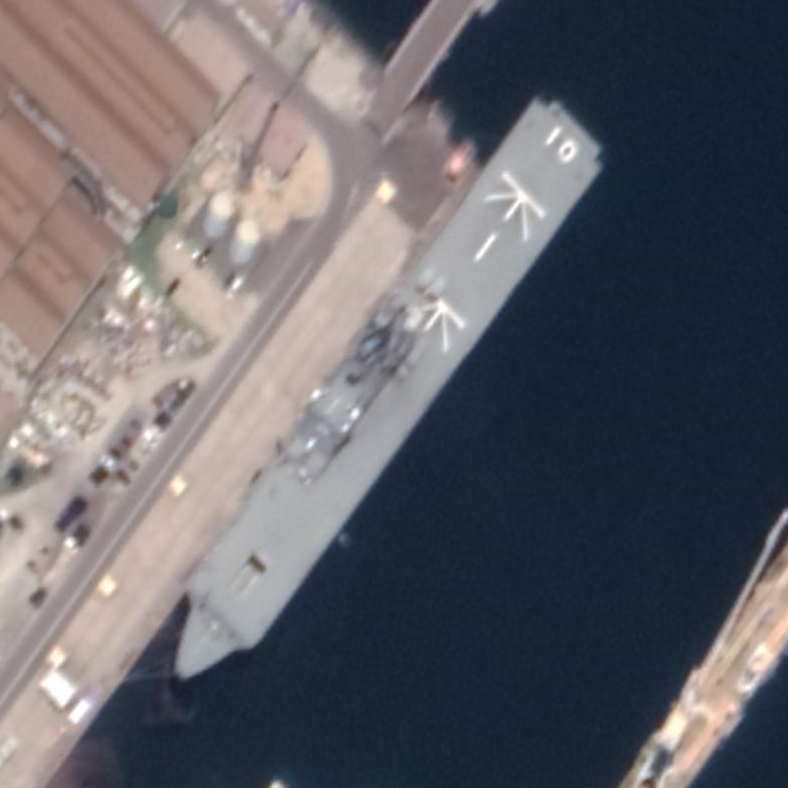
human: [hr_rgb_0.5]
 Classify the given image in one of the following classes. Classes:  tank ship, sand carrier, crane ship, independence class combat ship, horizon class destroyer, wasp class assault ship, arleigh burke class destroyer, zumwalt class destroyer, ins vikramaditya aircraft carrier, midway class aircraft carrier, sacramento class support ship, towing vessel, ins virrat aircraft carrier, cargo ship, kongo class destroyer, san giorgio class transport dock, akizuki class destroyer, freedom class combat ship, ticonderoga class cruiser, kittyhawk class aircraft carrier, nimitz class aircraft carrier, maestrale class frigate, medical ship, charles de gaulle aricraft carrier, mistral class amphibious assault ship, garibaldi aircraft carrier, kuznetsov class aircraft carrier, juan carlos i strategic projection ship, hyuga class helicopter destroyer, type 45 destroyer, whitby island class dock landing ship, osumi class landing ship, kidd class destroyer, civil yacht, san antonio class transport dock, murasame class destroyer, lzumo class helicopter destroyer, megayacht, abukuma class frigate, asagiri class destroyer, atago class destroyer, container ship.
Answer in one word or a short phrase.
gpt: Osumi class landing ship